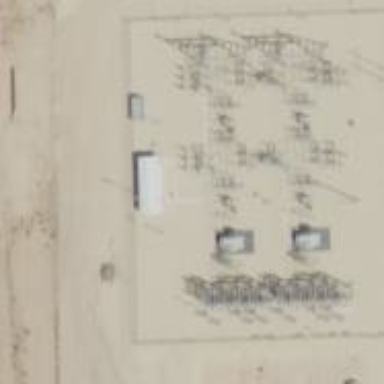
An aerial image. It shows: Industrial power substation surrounded by fence.